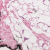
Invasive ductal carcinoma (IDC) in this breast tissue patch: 0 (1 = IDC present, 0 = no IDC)